Aerial crown-view tile of a tropical tree (Barro Colorado Island, Panama), acquired 20250317:
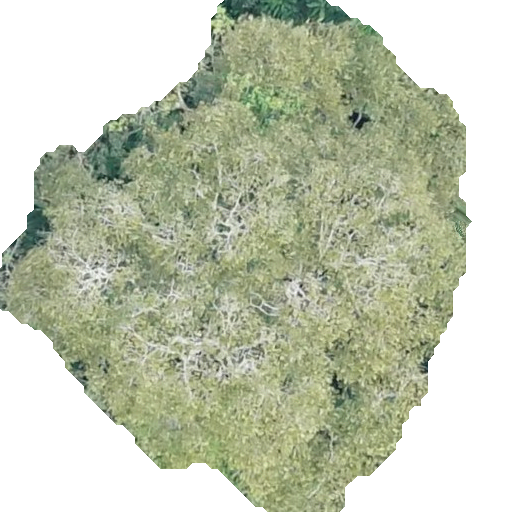
Species: Dipteryx oleifera
GBIF accepted scientific name: Dipteryx oleifera
Crown area: 242.797 m²